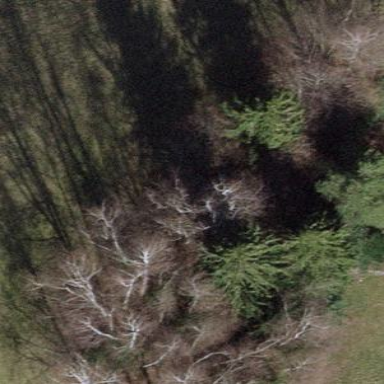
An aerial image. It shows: Forest with mixture of leaf types and cycles.